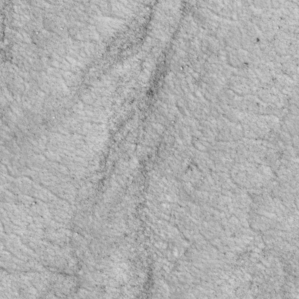
Label: non_frost